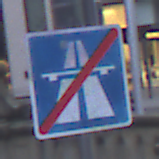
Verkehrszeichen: EndeAutbahn
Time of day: SunriseSunset
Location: Outdoor (Urban)
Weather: PartlyCloudy
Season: NotSpecified
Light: Natural